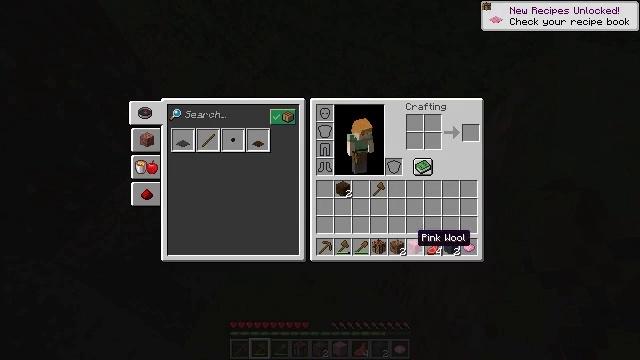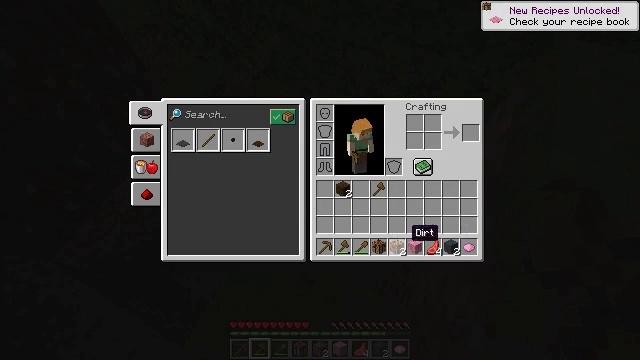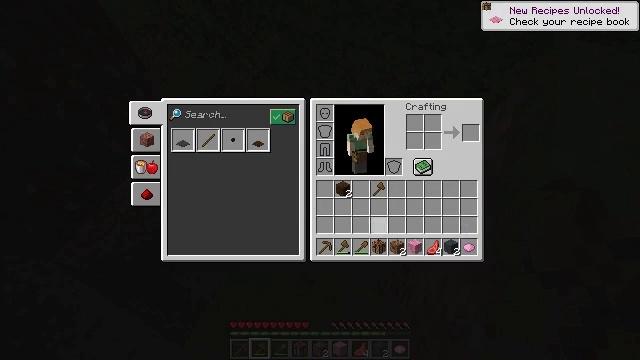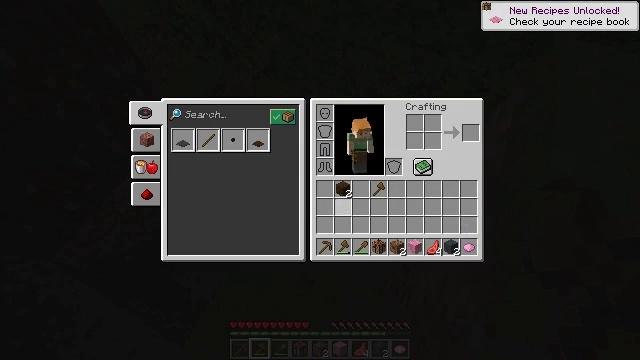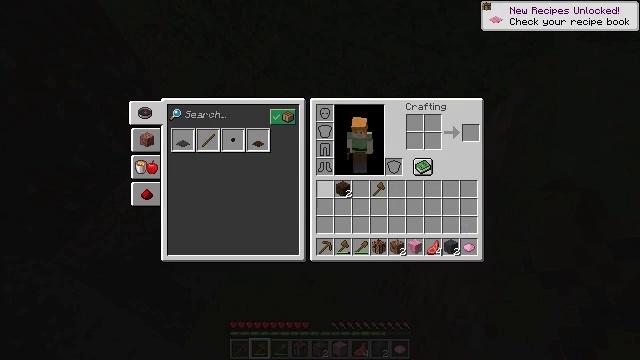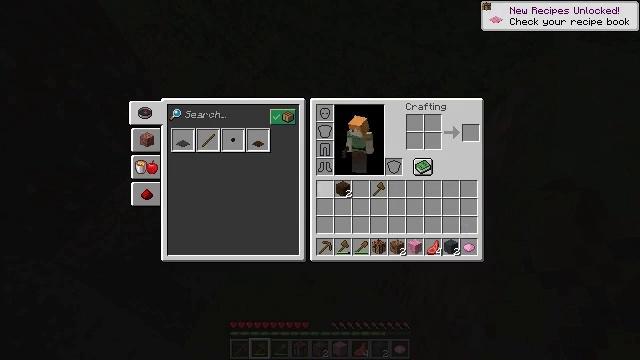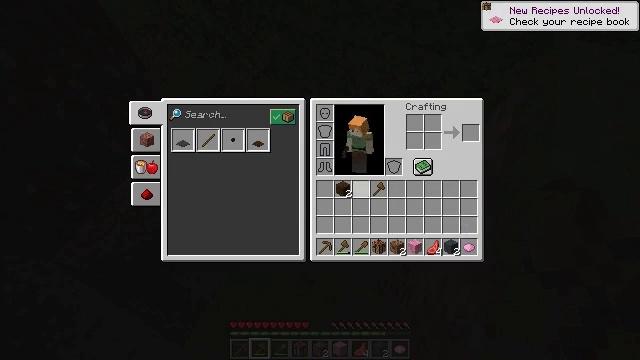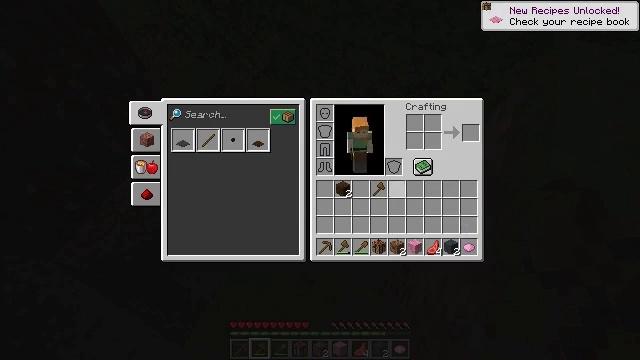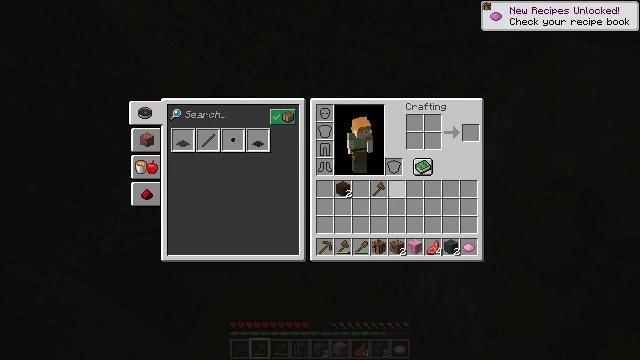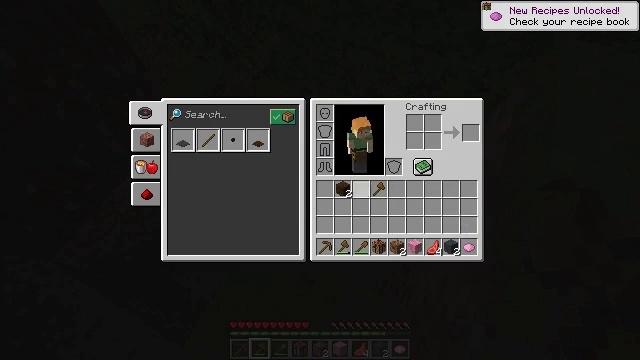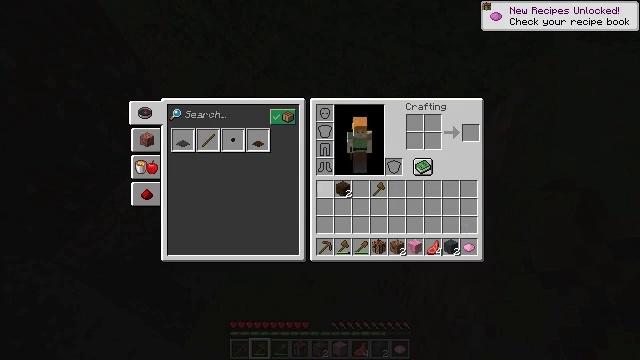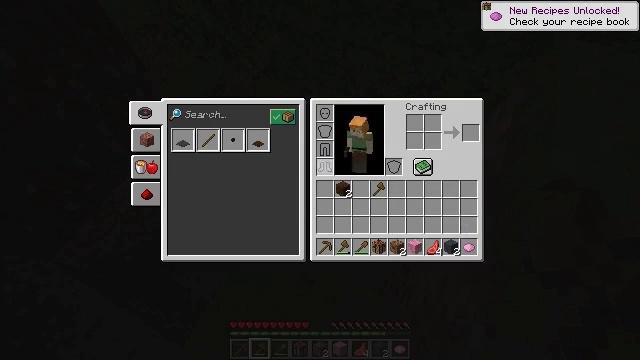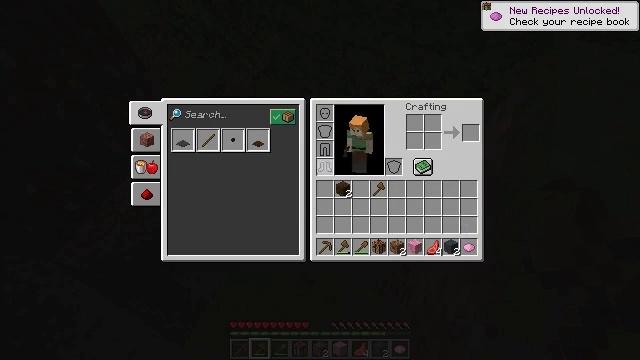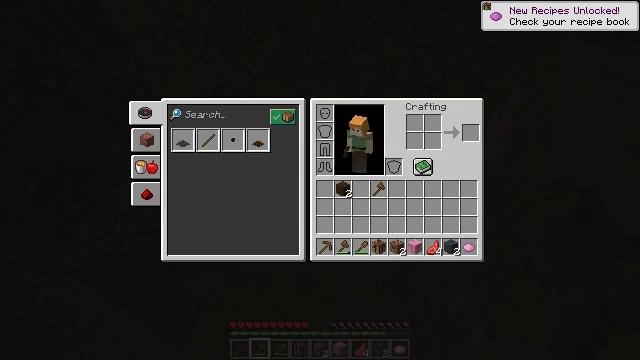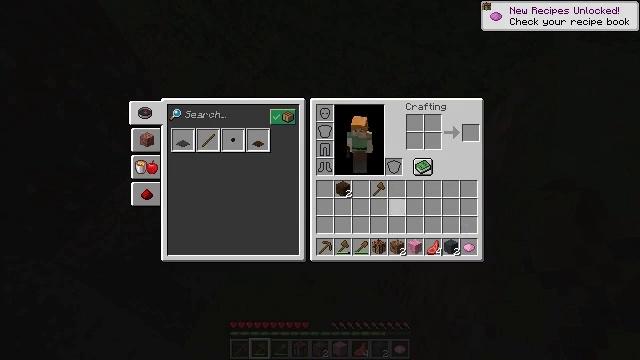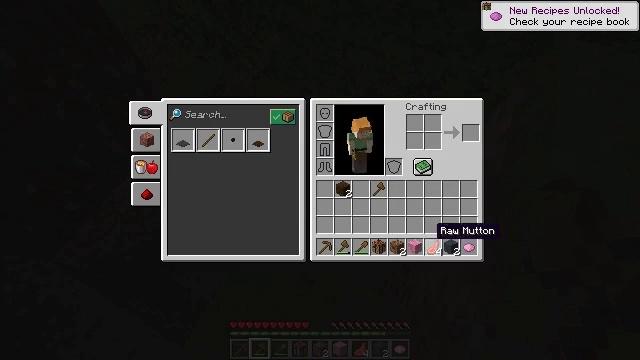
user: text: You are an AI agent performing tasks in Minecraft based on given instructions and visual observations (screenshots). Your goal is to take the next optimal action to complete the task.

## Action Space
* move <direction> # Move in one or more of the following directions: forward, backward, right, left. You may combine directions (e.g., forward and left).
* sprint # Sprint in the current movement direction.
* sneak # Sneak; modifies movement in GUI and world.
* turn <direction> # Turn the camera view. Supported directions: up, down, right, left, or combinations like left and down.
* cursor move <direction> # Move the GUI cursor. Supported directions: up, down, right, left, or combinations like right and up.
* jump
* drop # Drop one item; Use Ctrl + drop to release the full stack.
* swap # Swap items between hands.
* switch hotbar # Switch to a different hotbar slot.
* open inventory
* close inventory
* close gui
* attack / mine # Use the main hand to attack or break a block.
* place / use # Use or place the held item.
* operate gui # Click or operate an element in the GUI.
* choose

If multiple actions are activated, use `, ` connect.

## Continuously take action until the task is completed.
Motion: motion action
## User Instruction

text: Gather the peony by left-clicking.
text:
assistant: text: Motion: no_op
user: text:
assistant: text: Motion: cursor move left and up
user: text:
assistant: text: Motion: cursor move left and up
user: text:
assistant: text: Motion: cursor move left and up
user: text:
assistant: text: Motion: no_op
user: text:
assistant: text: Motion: cursor move right and down
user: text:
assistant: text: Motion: cursor move right
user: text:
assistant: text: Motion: no_op
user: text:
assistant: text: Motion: cursor move left
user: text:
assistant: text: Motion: cursor move left and up
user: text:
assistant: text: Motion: cursor move up
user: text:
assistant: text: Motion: no_op
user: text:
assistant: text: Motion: cursor move right
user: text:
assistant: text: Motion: cursor move right and down
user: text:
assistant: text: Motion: cursor move right and down
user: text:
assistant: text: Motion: cursor move right and down
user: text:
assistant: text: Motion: cursor move right
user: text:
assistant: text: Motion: no_op
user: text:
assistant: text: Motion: no_op
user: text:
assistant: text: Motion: no_op
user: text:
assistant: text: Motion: no_op
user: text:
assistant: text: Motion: no_op
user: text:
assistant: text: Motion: cursor move left
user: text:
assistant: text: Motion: no_op
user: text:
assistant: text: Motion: cursor move left
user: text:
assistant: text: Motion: no_op
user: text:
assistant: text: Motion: no_op
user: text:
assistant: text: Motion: no_op
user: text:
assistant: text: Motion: no_op
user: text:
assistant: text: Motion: no_op